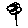
Label: flower